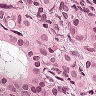
Metastatic tissue present: yes